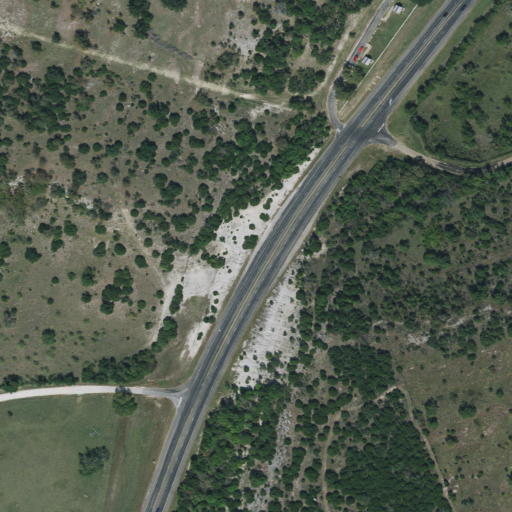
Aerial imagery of gap in Texas named Gholson Gap containing shrub, open development, medium intensity development, low intensity development, deciduous forest, high intensity development, and grassland